高三 · 度量几何学
如图, $\odot \mathrm{O}$ 的两条弦 $\mathrm{AB}$ 与 $\mathrm{CD}$ 相交于点 $\mathrm{E}, \mathrm{EC}=1, \mathrm{DE}=4, \mathrm{AE}=2$, 则 $\mathrm{BE}$ 等于 ( )

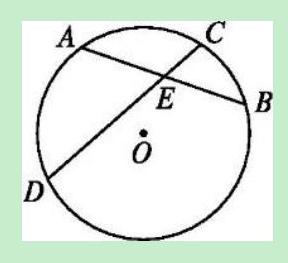
A. 1
B. 2
C. 3
D. 4
答案: B
解析: 解答: $\because \mathrm{AE} \cdot \mathrm{EB}=\mathrm{DE} \cdot \mathrm{EC}, \therefore 2 \mathrm{~EB}=4 \times 1 . \therefore \mathrm{EB}=2$.

分析: 本题主要考查了与圆有关的比例线段, 解决问题的关键是根据与圆有关的比例线段分析计算即可